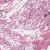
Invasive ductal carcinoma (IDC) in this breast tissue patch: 0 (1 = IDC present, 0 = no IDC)